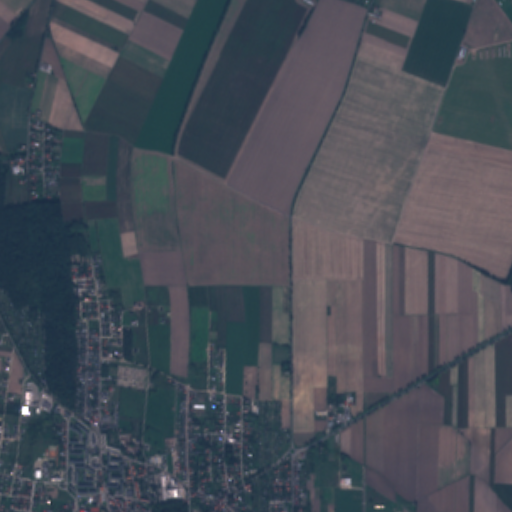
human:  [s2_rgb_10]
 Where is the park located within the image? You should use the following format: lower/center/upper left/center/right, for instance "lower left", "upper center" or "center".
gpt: The park is located in the lower left of the image.
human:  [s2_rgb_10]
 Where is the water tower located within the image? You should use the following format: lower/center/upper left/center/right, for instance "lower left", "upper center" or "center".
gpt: The water tower is located in the lower left of the image.
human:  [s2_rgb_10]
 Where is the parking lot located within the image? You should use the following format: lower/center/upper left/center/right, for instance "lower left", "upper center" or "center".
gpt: There is no parking lot in the image.